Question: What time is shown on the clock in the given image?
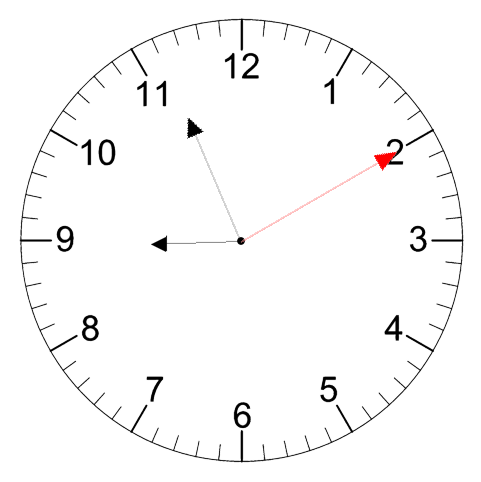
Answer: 08:56:10